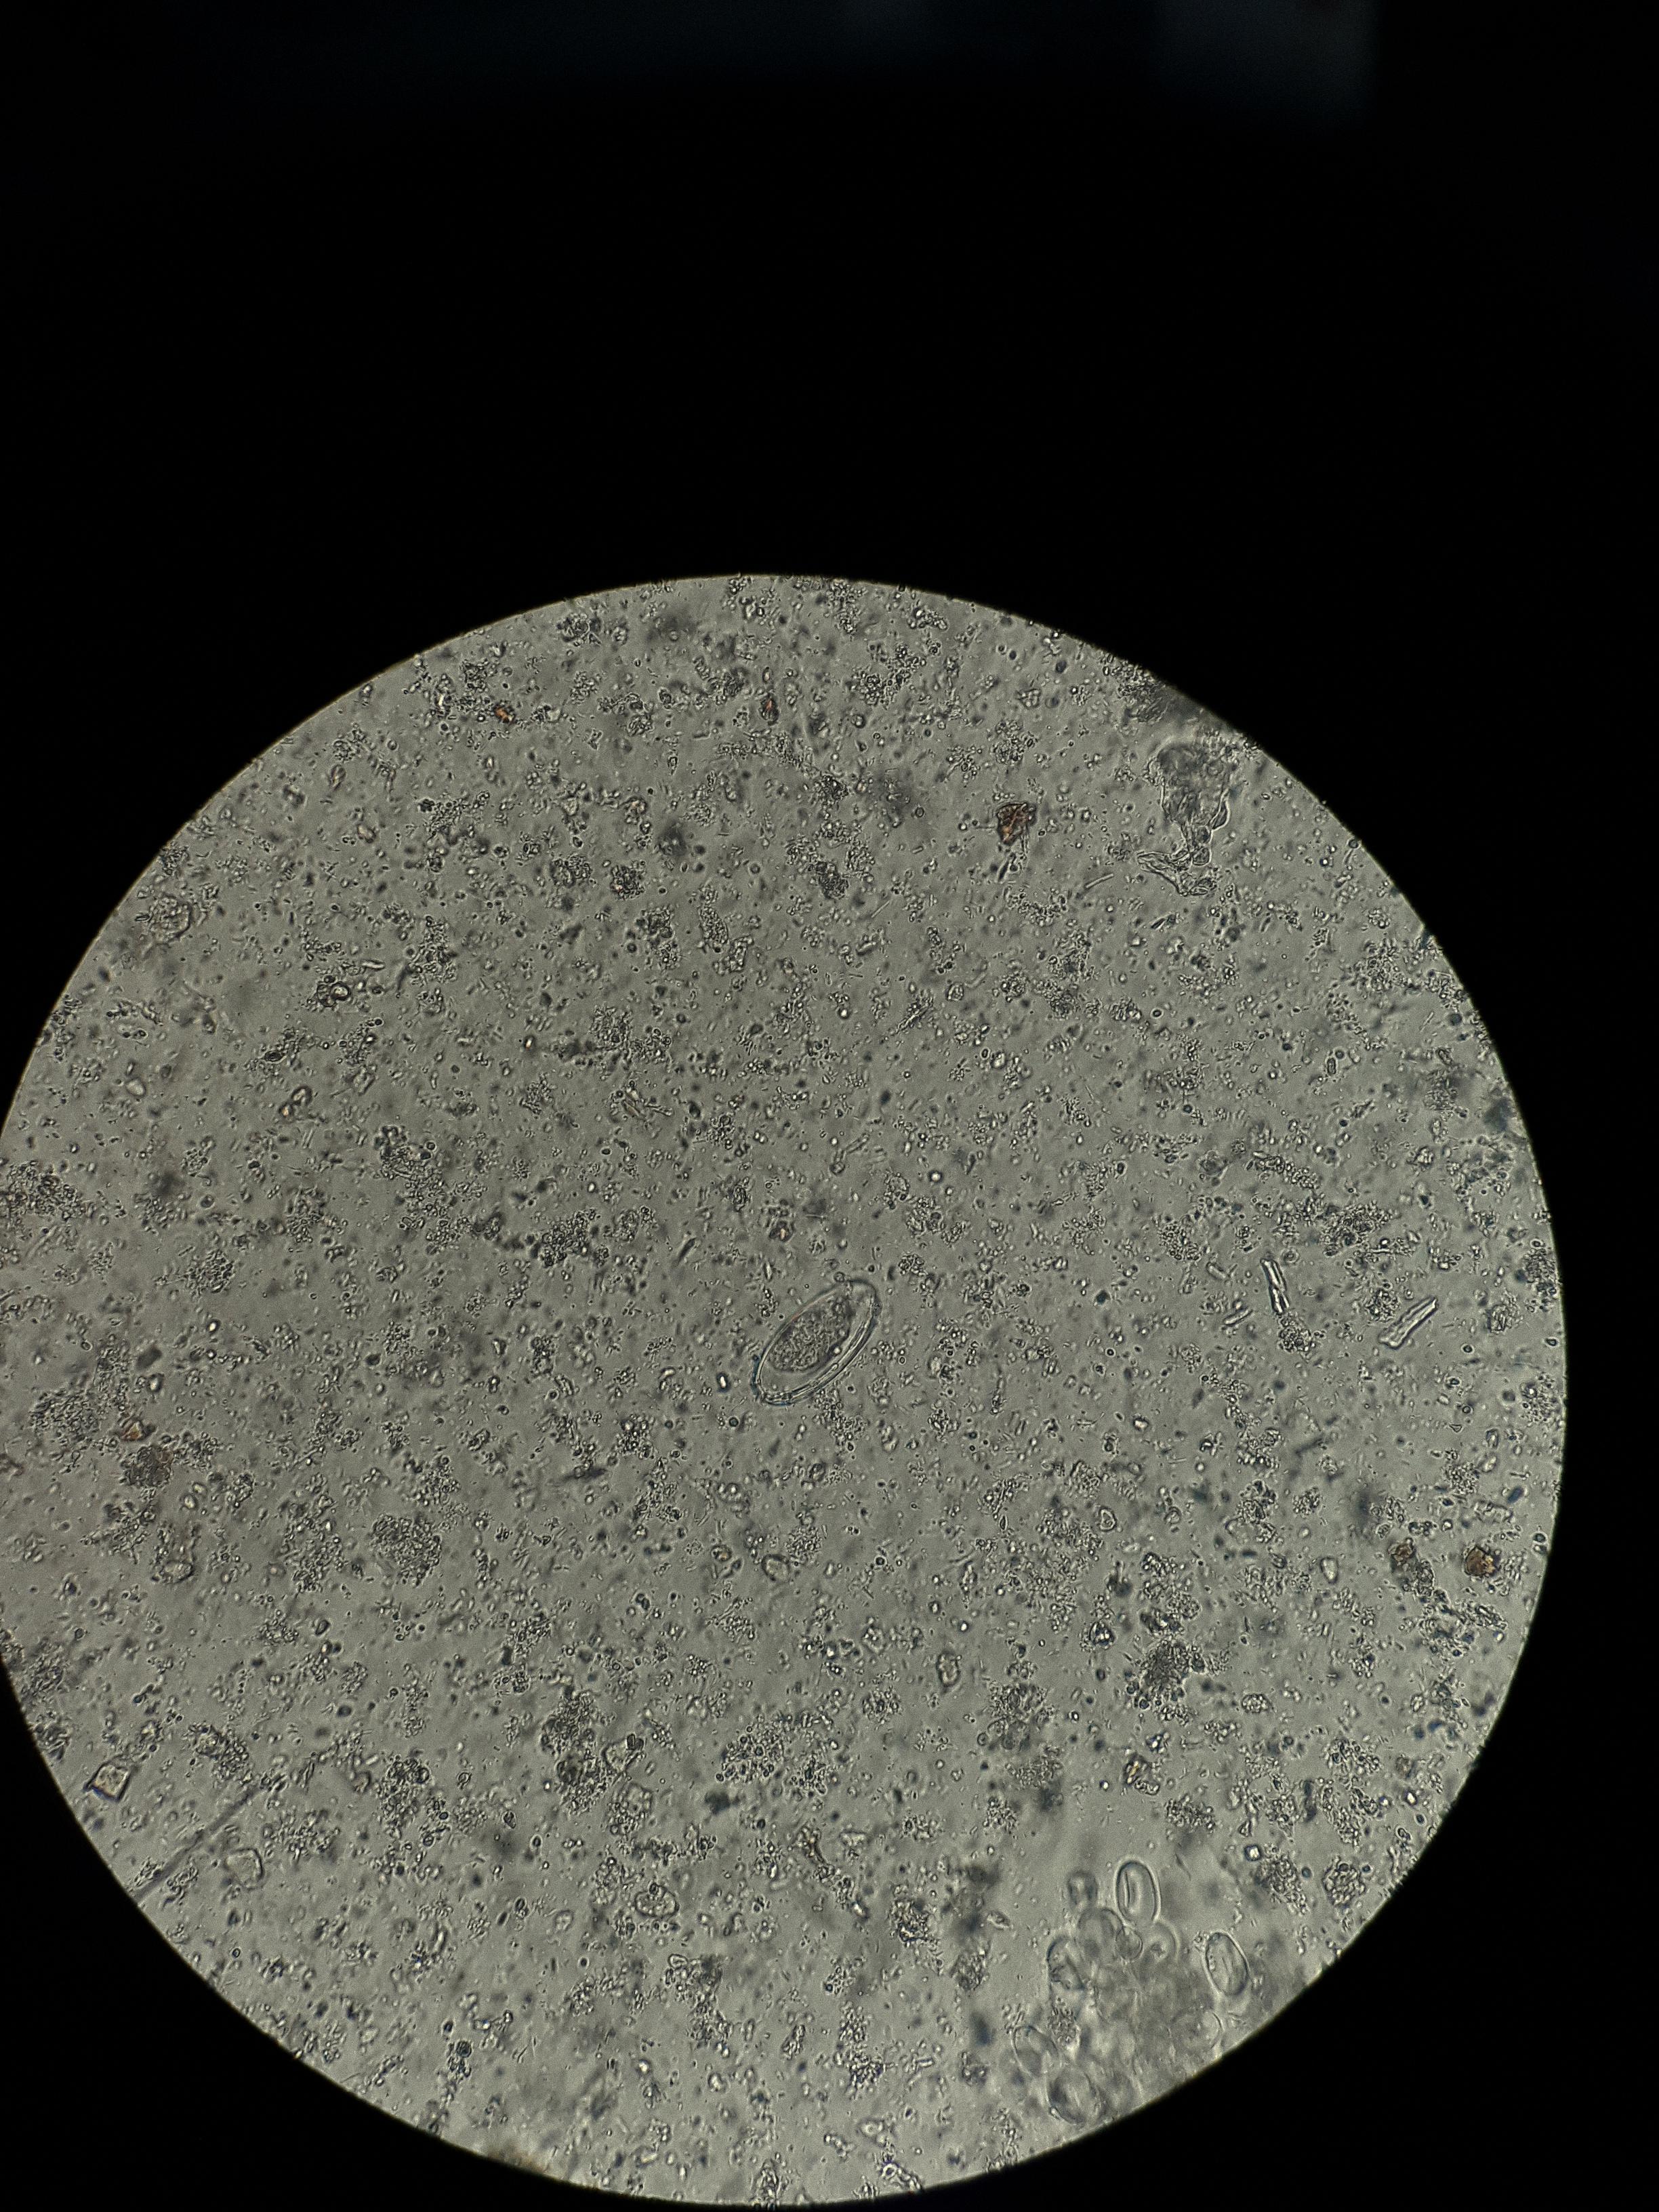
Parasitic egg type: Enterobius vermicularis